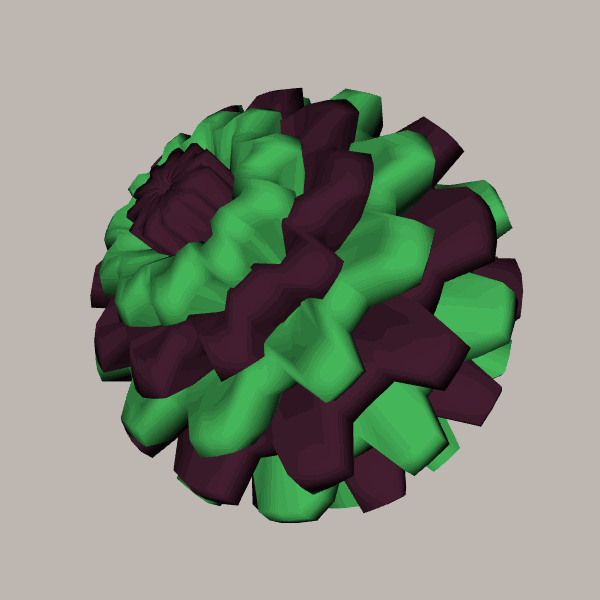
Background: light